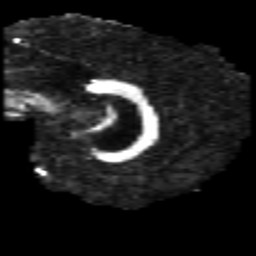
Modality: FA
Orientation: sagittal
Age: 23
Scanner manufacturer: philips
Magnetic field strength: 3 T
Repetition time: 8.591 s
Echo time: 0.1268 s